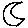
Label: moon